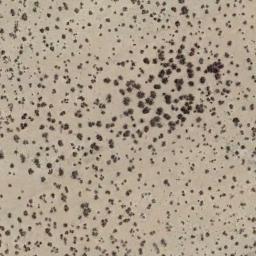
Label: chaparral